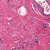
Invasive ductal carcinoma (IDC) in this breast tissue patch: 0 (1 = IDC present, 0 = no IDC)